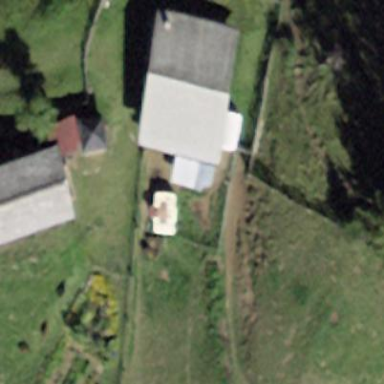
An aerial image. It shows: Farm auxiliary building.